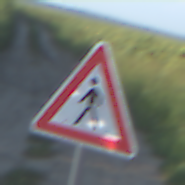
Verkehrszeichen: FussgaengerRechts
Umgebung: Outdoor, RoadRail
Tageszeit: MorningAfternoon
Wetter: Clear
Licht: Natural
Jahreszeit: NotSpecified
Kontrast: HighContrast